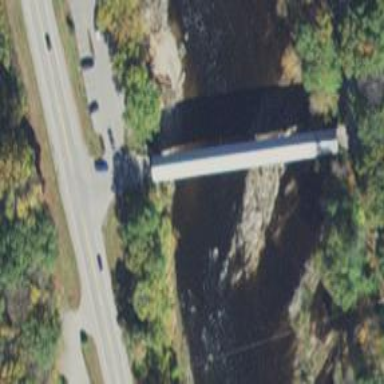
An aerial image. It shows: Covered bridge over tertiary road.